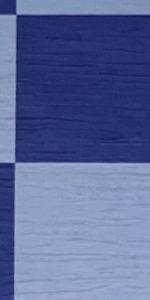
Label: Empty